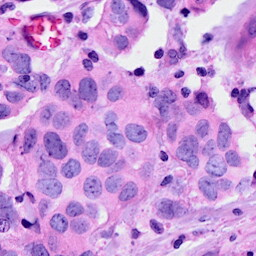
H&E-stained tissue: Breast